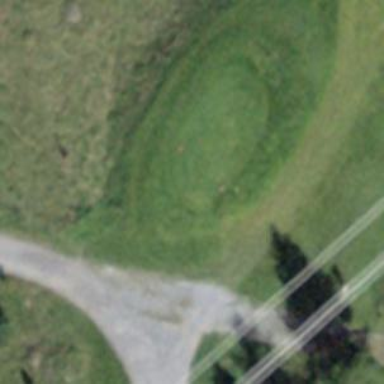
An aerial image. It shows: Grassy area designated as golf tee.